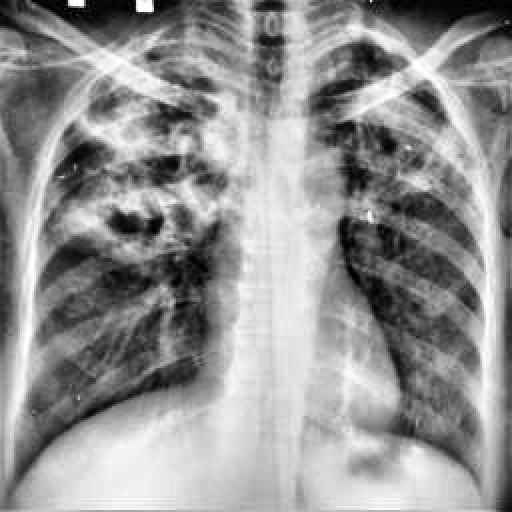
Finding: TUBERCULOSIS